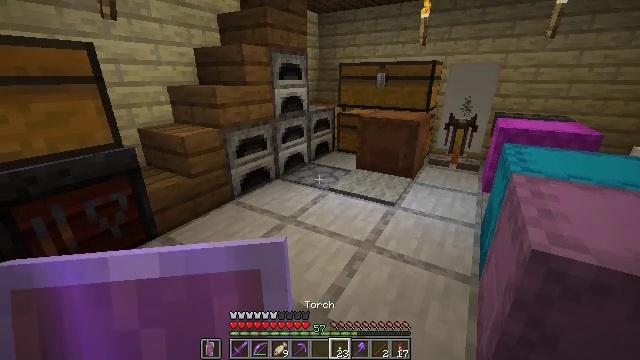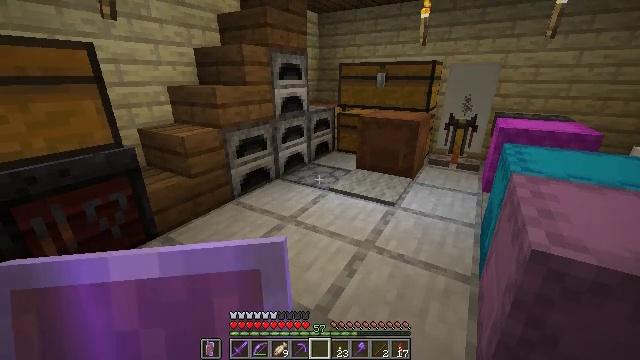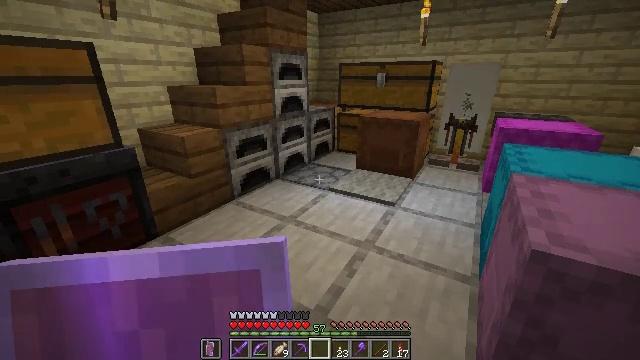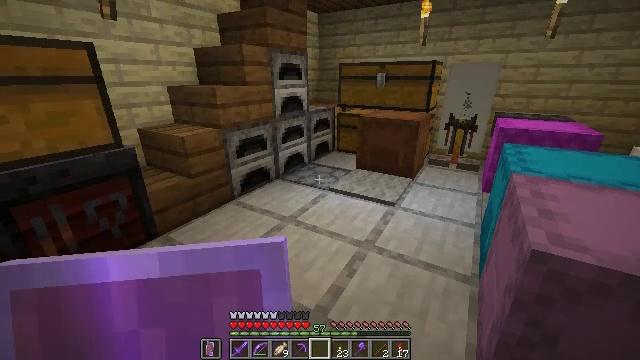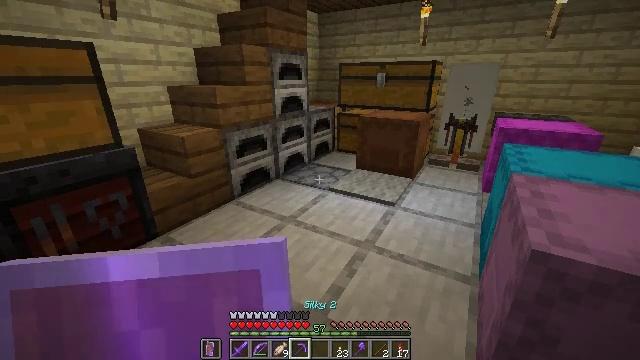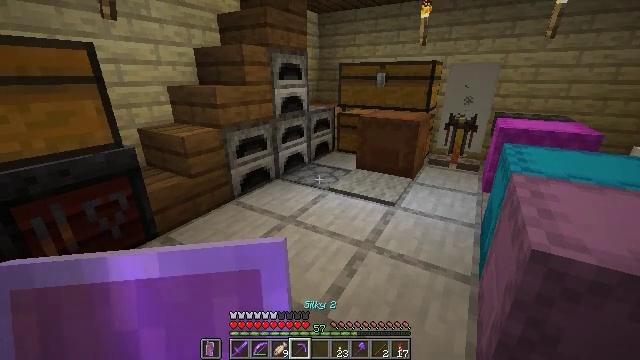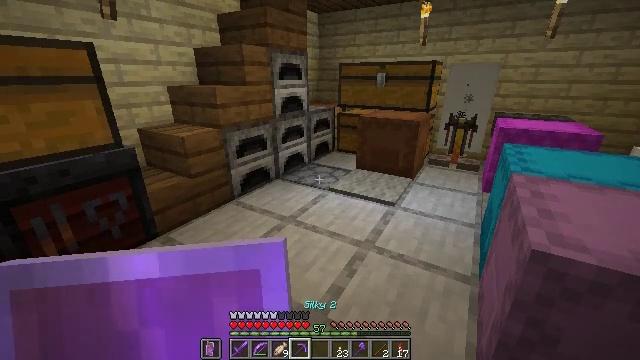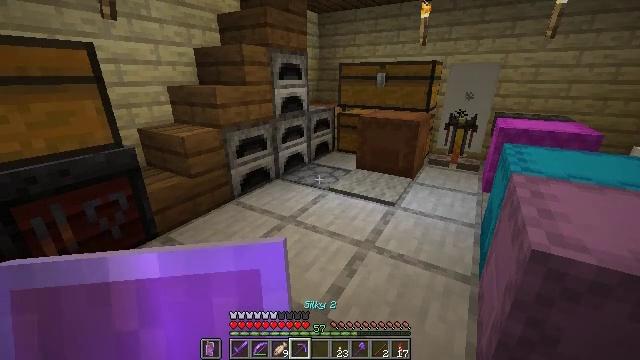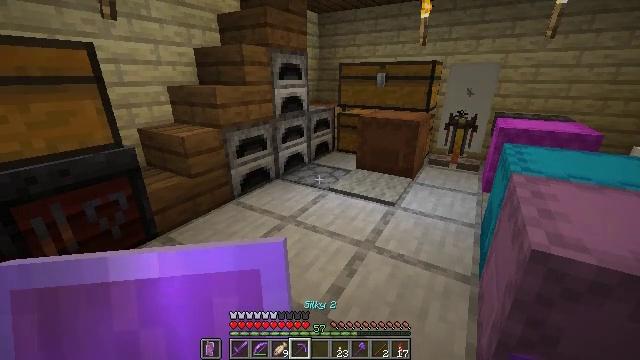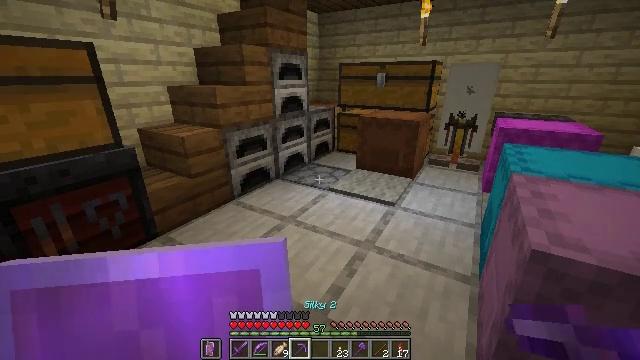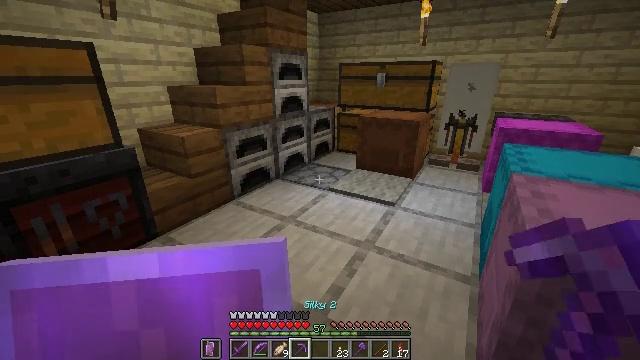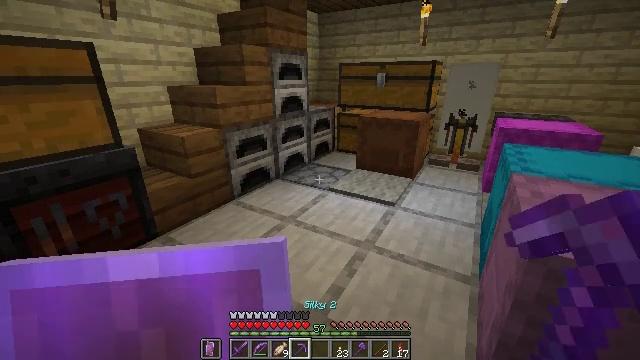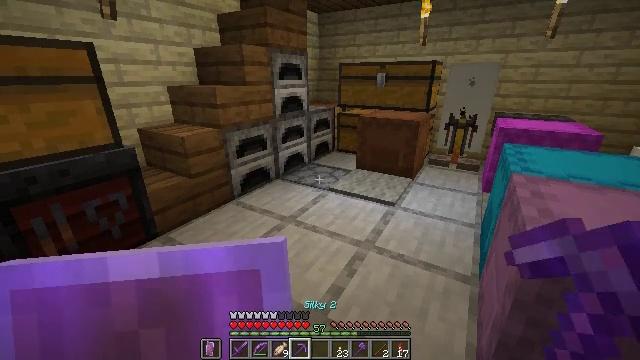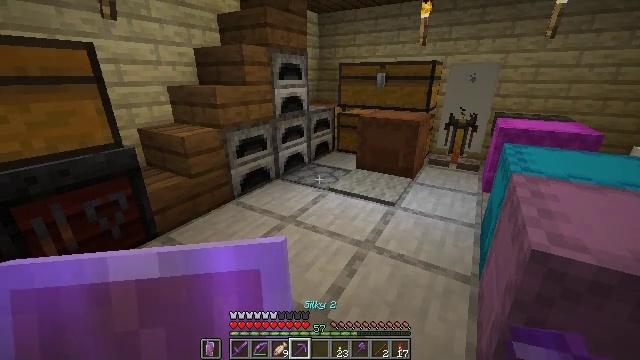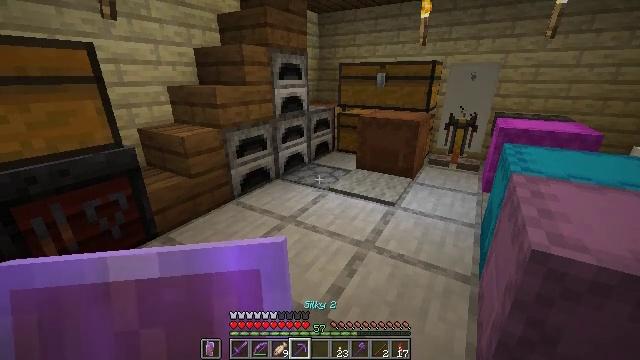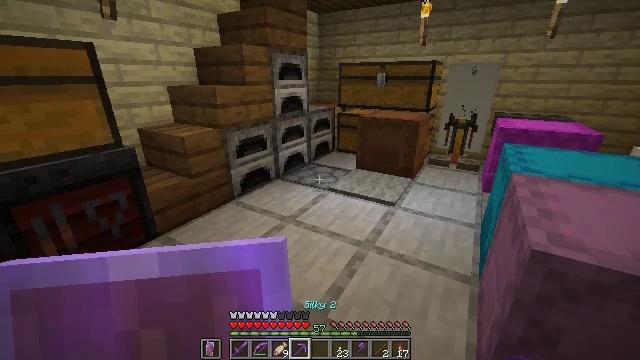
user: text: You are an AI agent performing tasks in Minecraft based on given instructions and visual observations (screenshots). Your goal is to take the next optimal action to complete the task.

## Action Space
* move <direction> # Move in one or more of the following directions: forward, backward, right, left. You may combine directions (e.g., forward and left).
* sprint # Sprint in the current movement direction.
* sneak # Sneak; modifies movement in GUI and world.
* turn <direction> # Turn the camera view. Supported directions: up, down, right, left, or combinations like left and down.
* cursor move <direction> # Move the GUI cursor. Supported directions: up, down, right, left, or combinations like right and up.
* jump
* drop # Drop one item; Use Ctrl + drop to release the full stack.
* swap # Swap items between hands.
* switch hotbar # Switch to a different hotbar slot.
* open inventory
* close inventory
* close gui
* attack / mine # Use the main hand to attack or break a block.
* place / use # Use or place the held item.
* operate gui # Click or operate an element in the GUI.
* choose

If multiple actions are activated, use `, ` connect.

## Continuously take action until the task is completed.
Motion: motion action
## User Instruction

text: Mine the brown shulker box.
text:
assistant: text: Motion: no_op
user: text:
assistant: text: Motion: no_op
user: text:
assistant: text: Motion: no_op
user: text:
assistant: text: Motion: no_op
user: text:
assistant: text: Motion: no_op
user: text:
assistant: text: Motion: no_op
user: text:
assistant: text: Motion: no_op
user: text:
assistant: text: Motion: no_op
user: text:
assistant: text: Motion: no_op
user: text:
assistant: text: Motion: no_op
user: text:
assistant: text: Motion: no_op
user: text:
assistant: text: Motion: no_op
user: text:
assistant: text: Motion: no_op
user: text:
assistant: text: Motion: no_op
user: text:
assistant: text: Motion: no_op
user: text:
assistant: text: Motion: no_op
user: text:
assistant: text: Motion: no_op
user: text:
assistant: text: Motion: no_op
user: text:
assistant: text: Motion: no_op
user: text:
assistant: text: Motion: no_op
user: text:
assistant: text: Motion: no_op
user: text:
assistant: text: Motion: no_op
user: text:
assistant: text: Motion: no_op
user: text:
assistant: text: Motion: no_op
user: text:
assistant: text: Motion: no_op
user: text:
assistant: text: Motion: no_op
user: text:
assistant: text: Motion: no_op
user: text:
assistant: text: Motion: no_op
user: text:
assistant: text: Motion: no_op
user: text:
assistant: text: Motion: no_op